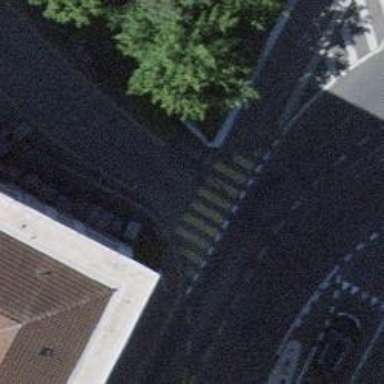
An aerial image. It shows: Uncontrolled zebra crossing with notable zebra markings.